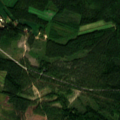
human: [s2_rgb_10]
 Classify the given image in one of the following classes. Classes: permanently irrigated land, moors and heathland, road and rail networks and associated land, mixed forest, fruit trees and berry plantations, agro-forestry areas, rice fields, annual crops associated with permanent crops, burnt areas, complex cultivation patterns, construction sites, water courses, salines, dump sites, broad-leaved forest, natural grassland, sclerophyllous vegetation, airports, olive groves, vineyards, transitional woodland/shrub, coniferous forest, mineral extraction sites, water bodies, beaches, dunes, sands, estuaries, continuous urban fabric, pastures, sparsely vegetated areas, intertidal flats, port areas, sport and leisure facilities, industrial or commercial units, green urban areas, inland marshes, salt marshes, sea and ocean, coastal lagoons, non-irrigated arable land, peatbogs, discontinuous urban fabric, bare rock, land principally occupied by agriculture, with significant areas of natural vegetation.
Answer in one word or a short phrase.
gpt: non-irrigated arable land, coniferous forest, mixed forest, transitional woodland/shrub